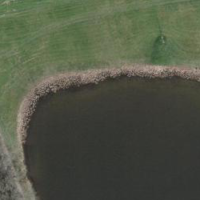
EUNIS habitat code: 52
Species observed at this site:
Rorippa palustris